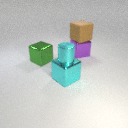
small cyan metal cylinder above large cyan metal cube